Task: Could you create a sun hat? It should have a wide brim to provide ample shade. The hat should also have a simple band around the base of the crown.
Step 159:
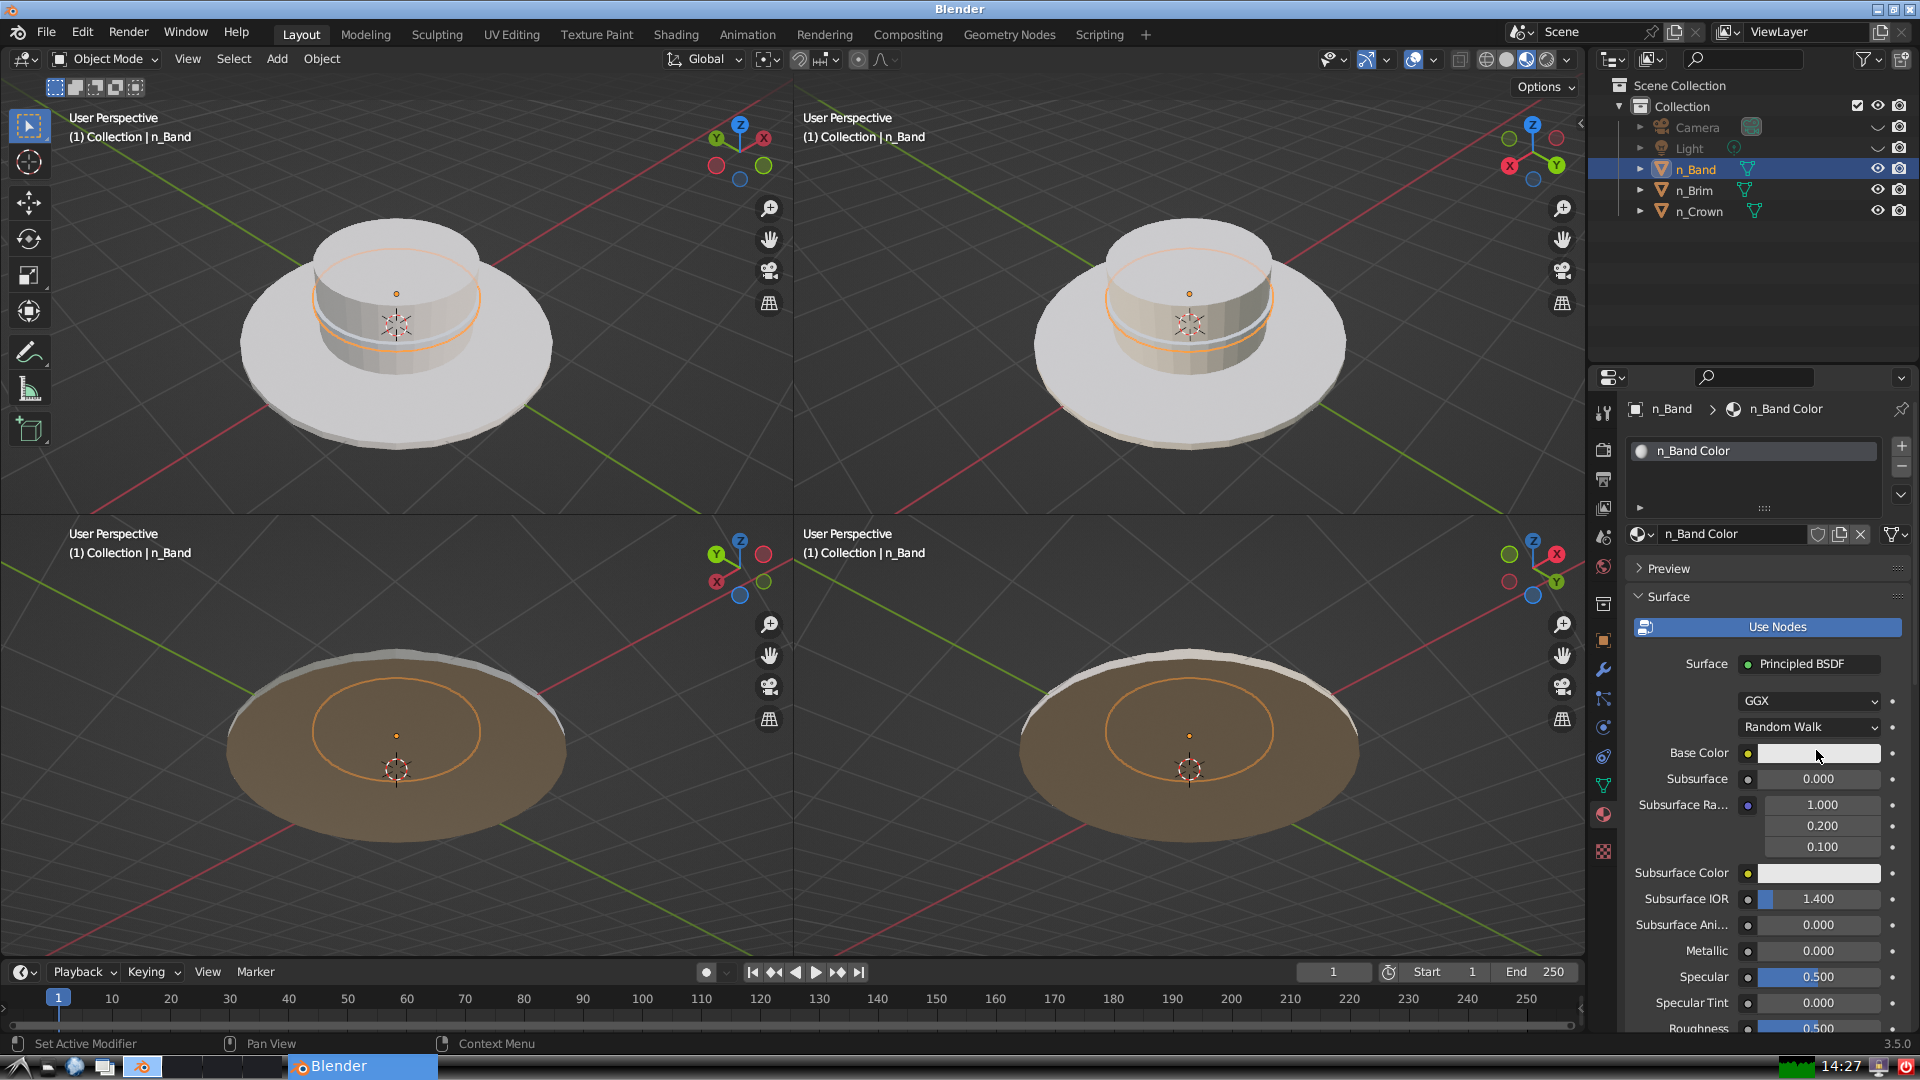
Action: click: no